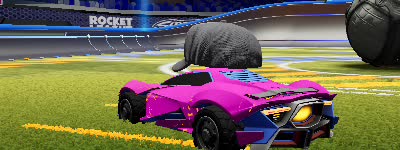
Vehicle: werewolf